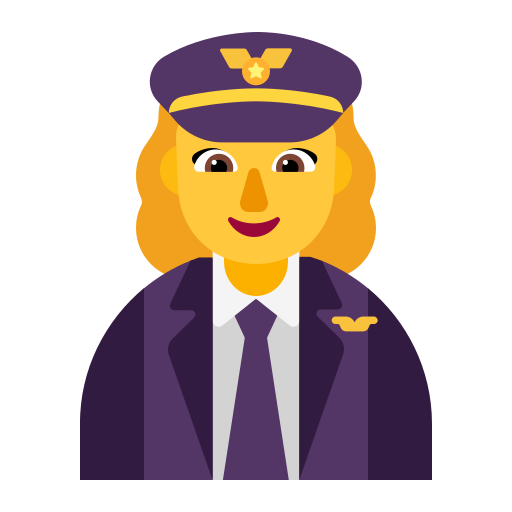
woman pilot flat default